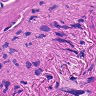
Metastatic tissue present: no